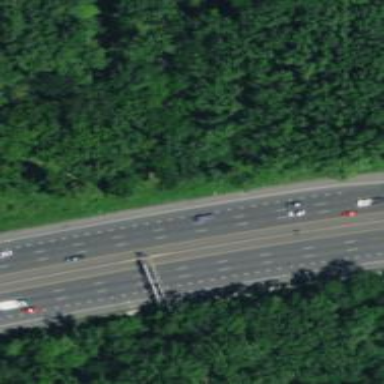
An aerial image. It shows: Motorway junction.